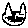
Label: cat